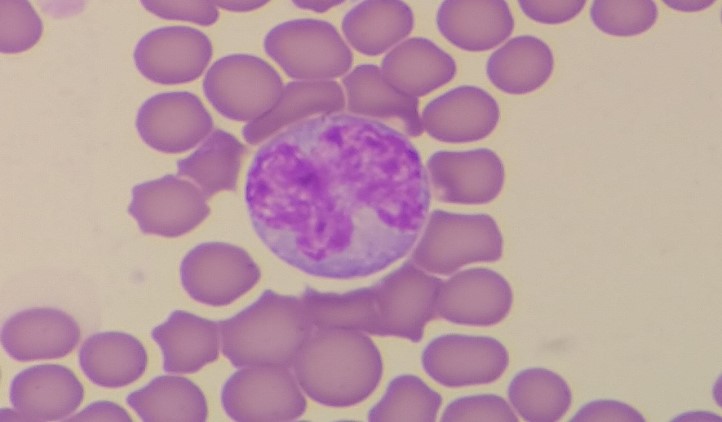
White blood cell type: Neutrophil